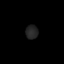
Tissue: skin
Cell type: T cells
Senescence score: 0.2518
Nuclear area (px): 173
Mean DAPI intensity: 35.757